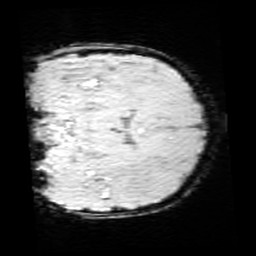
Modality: SWI
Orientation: coronal
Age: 9
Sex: female
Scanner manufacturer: siemens
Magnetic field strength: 3 T
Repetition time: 0.027 s
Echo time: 0.02 s